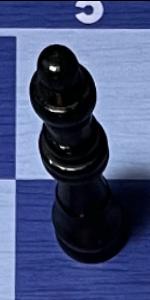
Label: Queen_Black